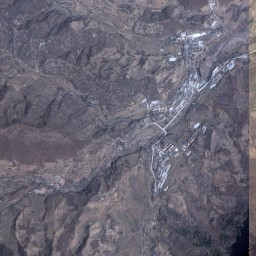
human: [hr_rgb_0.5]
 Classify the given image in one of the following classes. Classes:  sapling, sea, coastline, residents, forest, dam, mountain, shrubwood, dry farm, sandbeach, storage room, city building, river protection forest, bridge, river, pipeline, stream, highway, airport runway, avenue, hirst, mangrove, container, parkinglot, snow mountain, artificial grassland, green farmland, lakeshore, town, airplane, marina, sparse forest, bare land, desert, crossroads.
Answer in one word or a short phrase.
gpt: mountain